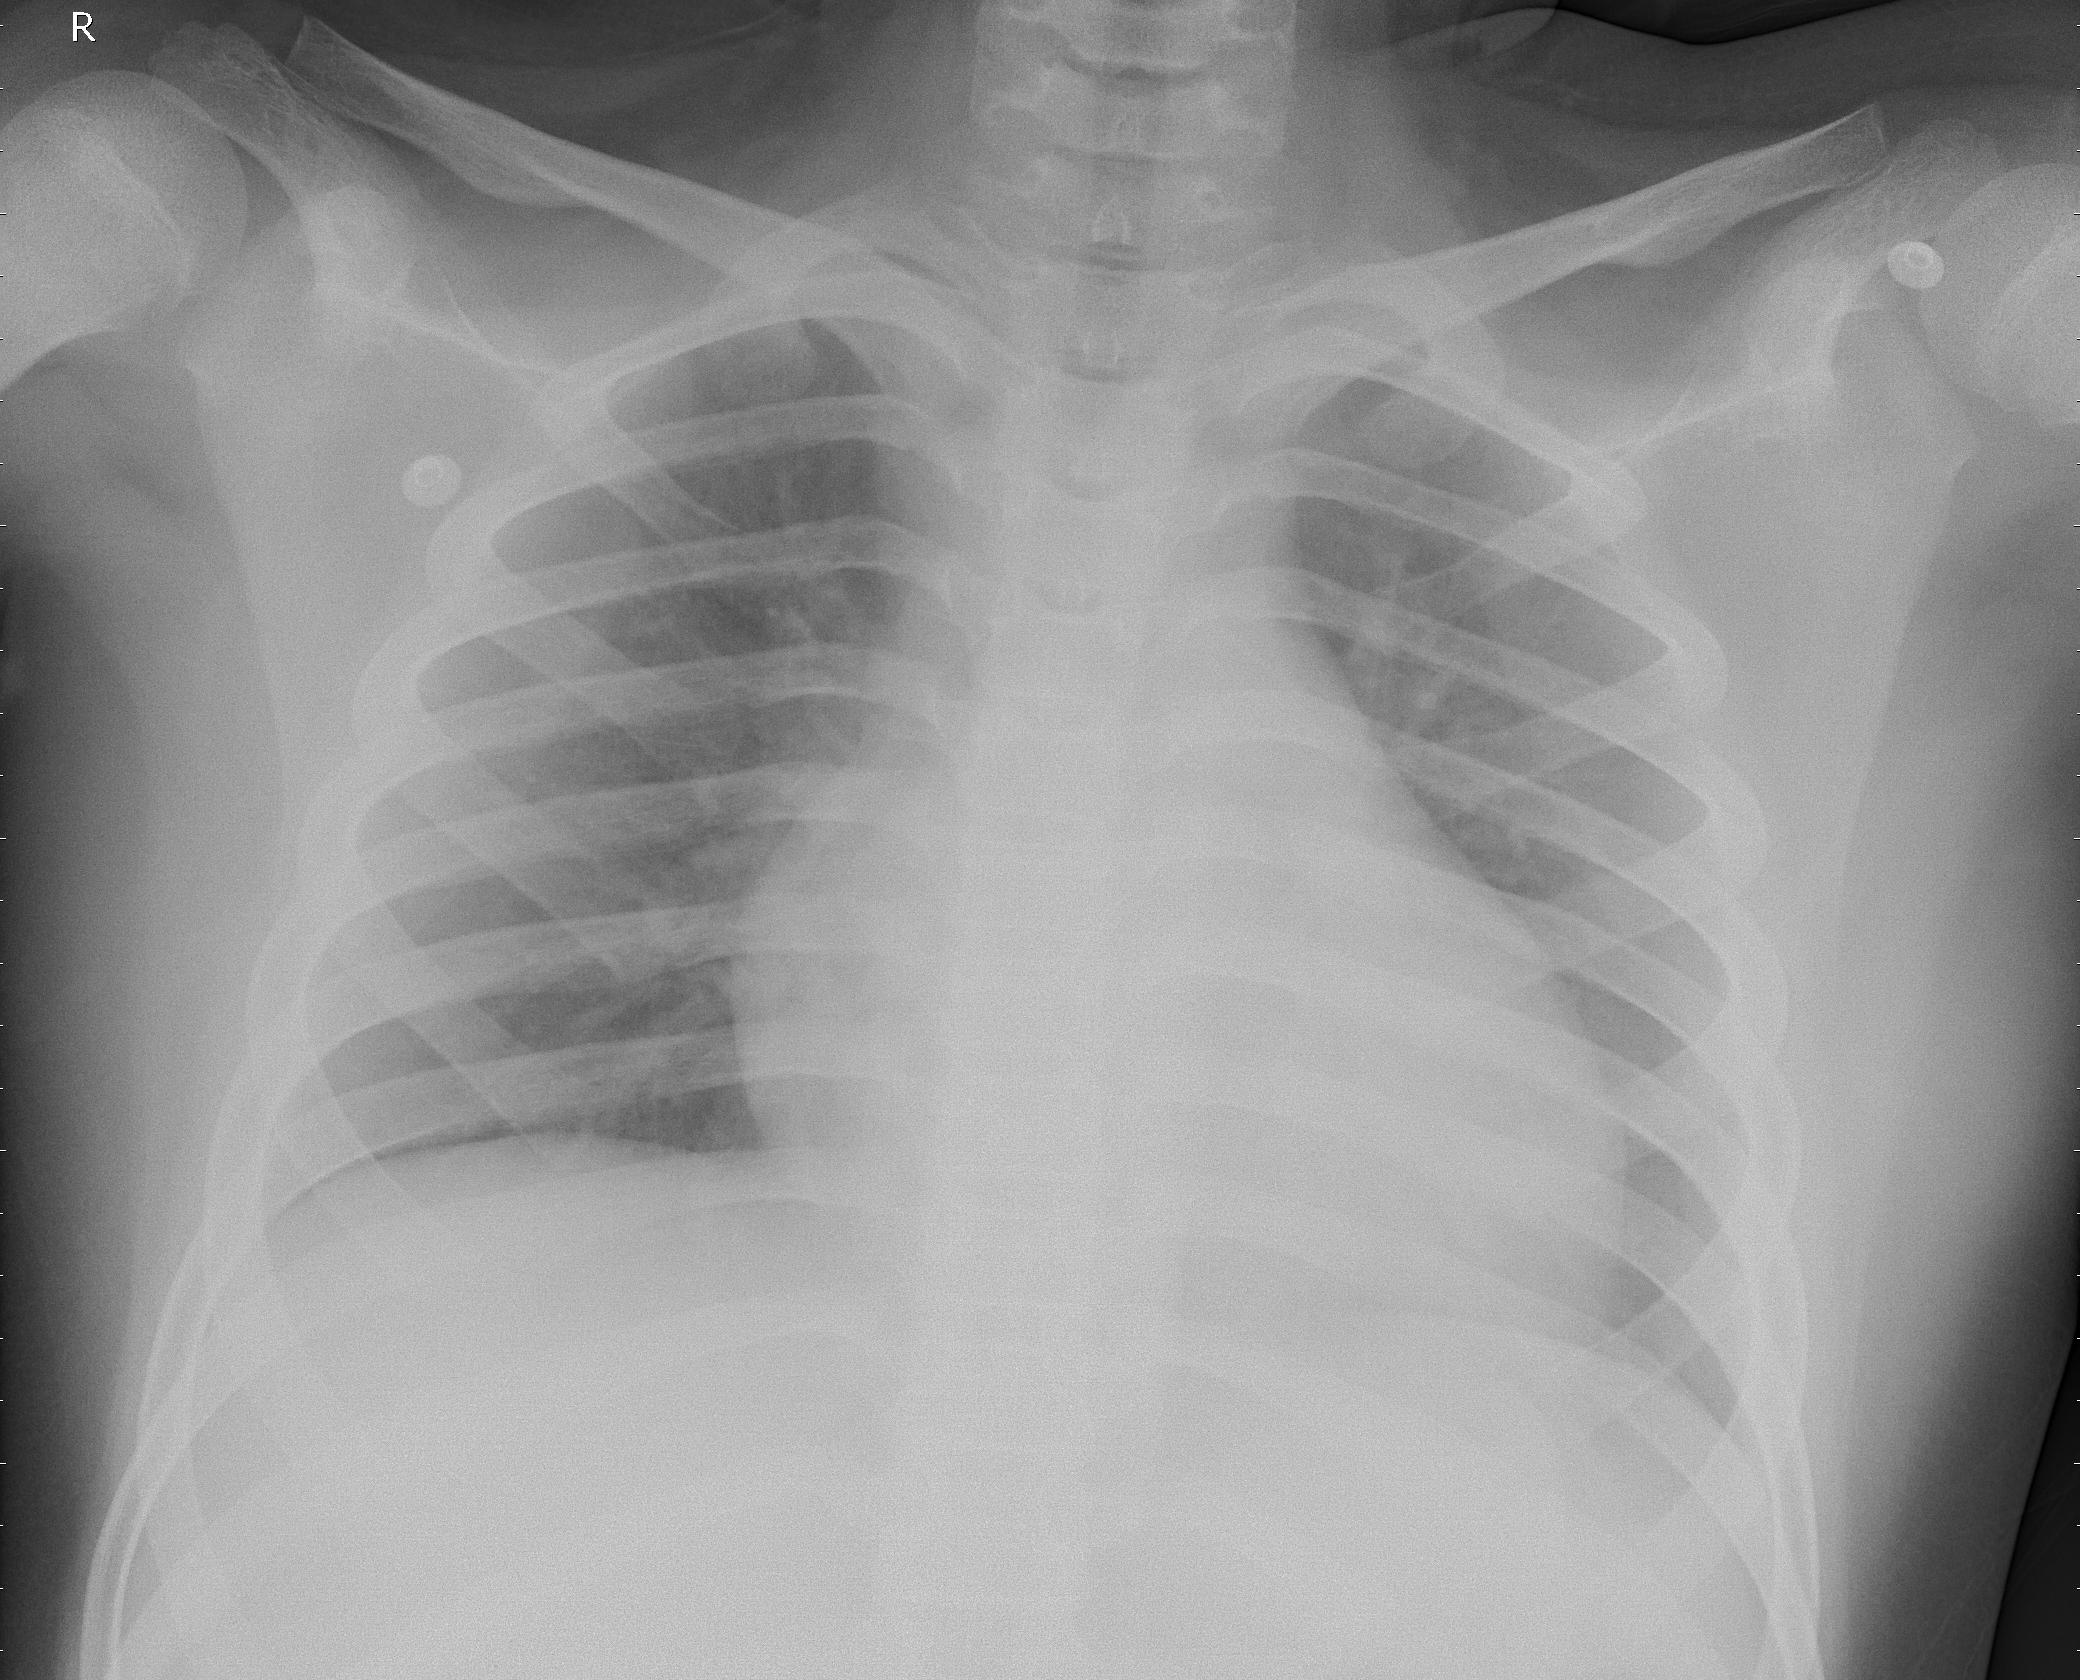
Diagnosis: PNEUMONIA